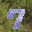
Label: 7